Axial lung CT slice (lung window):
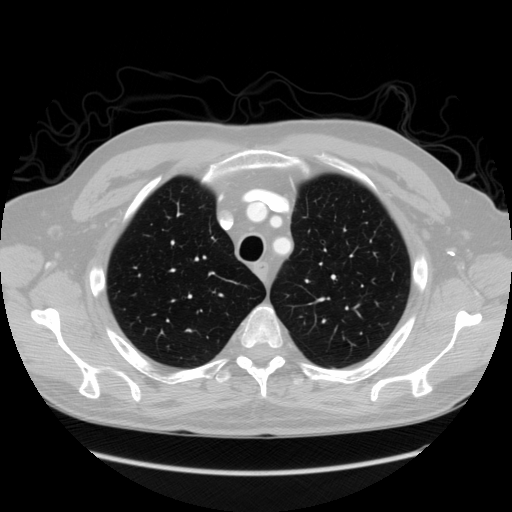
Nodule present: no